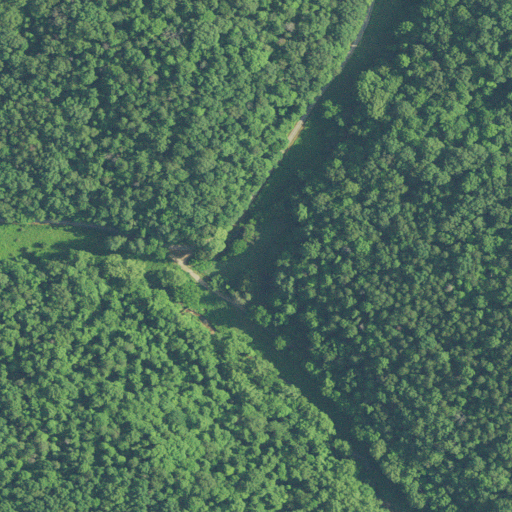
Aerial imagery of valley in West Virginia named Anderson Hollow containing deciduous forest, open development, and mixed forest